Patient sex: M
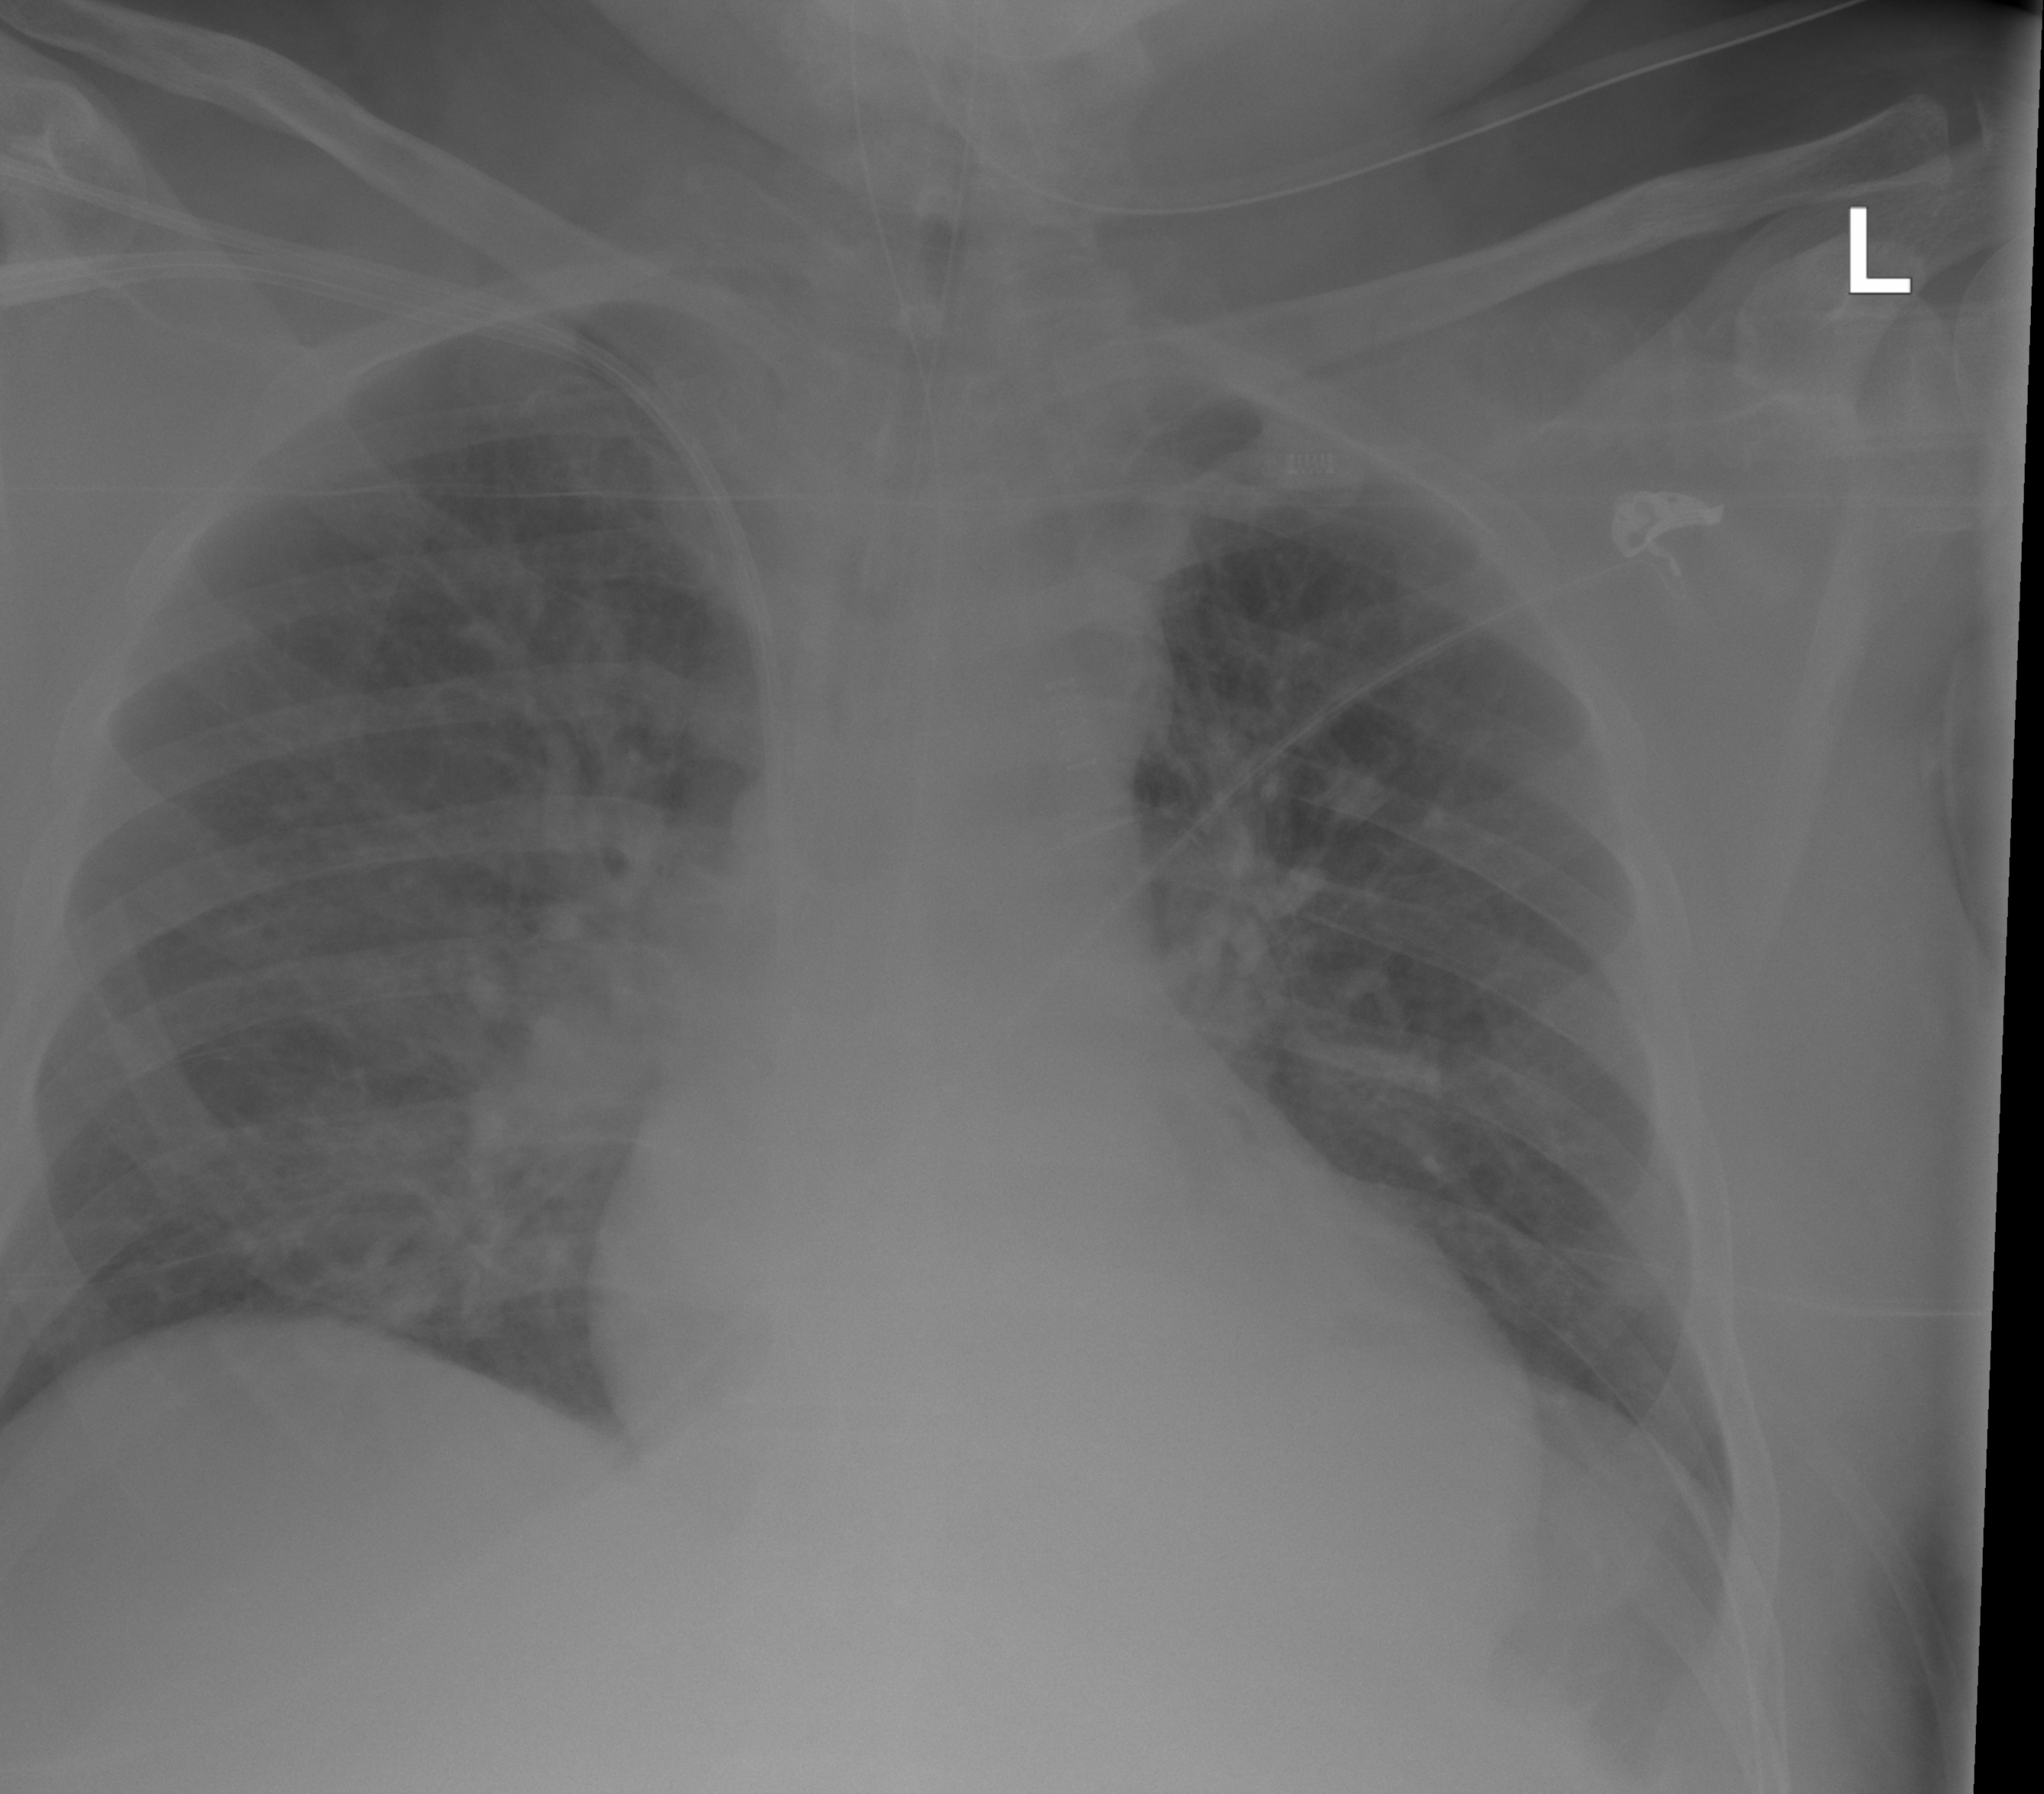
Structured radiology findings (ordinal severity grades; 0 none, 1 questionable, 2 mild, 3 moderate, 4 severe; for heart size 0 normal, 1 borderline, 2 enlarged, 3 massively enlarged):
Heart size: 2
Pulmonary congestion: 2
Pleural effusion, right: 0
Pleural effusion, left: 0
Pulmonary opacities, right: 0
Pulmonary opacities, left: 0
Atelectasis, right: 2
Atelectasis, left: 1